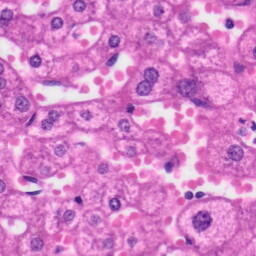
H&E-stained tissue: Liver